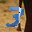
Label: 3